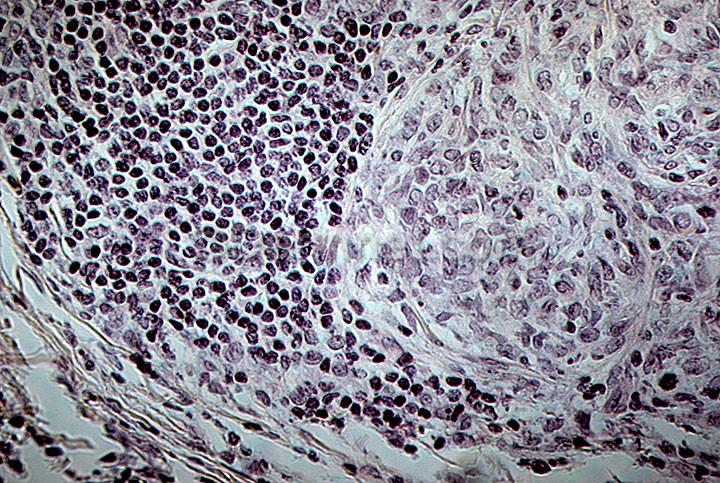
Disease: Actinic Keratosis Basal Cell Carcinoma and other Malignant Lesions